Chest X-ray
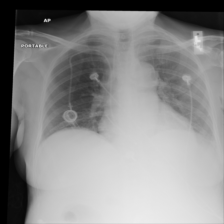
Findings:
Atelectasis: negative
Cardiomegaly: negative
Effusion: negative
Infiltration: negative
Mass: negative
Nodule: negative
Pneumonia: negative
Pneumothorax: negative
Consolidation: negative
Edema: negative
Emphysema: negative
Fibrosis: negative
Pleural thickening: negative
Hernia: negative